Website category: game
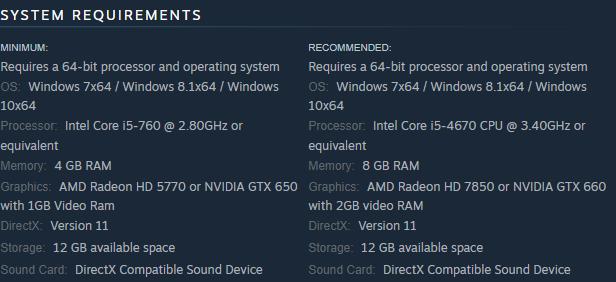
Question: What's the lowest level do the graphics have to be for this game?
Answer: AMD Radeon HD 5770 or NVIDIA GTX 650 with 1GB Video Ram

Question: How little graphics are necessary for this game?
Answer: AMD Radeon HD 5770 or NVIDIA GTX 650 with 1GB Video Ram

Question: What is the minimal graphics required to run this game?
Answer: AMD Radeon HD 5770 or NVIDIA GTX 650 with 1GB Video Ram

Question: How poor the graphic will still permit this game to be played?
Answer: AMD Radeon HD 5770 or NVIDIA GTX 650 with 1GB Video Ram

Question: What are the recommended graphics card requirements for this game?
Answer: AMD Radeon HD 7850 or NVIDIA GTX 660 with 2GB video RAM

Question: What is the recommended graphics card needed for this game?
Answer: AMD Radeon HD 7850 or NVIDIA GTX 660 with 2GB video RAM

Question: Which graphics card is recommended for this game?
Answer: AMD Radeon HD 7850 or NVIDIA GTX 660 with 2GB video RAM

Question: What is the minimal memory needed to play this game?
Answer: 4 GB RAM

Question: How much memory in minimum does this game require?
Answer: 4 GB RAM

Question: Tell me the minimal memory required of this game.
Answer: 4 GB RAM

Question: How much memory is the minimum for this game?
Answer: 4 GB RAM

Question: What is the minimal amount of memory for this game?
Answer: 4 GB RAM

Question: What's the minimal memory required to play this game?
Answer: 4 GB RAM

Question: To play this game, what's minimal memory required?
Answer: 4 GB RAM

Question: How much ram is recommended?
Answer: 8 GB RAM

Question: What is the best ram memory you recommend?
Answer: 8 GB RAM

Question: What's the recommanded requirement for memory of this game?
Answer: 8 GB RAM

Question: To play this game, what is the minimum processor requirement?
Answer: Intel Core i5-760 @ 2.80GHz or equivalent

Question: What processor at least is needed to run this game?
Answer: Intel Core i5-760 @ 2.80GHz or equivalent

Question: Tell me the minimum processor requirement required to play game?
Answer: Intel Core i5-760 @ 2.80GHz or equivalent

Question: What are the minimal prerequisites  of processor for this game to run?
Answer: Intel Core i5-760 @ 2.80GHz or equivalent

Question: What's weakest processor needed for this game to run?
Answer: Intel Core i5-760 @ 2.80GHz or equivalent

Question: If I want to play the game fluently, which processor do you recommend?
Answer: Intel Core i5-4670 CPU @ 3.40GHz or equivalent

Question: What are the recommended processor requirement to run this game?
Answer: Intel Core i5-4670 CPU @ 3.40GHz or equivalent

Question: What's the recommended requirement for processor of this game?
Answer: Intel Core i5-4670 CPU @ 3.40GHz or equivalent

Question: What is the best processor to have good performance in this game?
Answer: Intel Core i5-4670 CPU @ 3.40GHz or equivalent

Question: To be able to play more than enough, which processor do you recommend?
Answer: Intel Core i5-4670 CPU @ 3.40GHz or equivalent